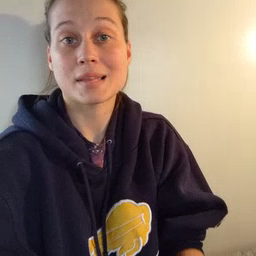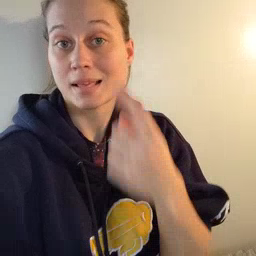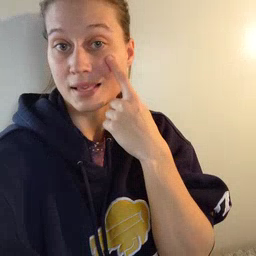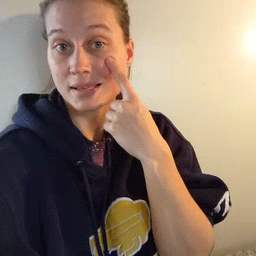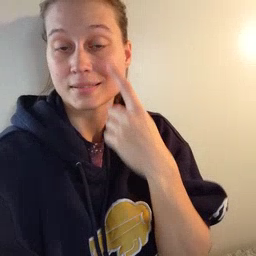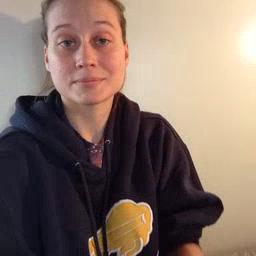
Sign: eye